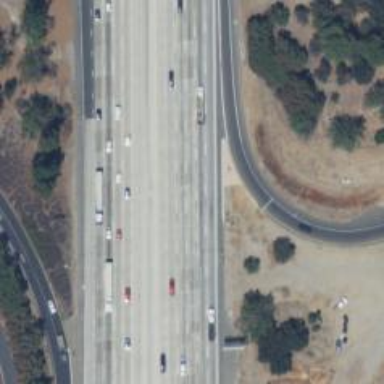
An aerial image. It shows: Asphalt motorway link.